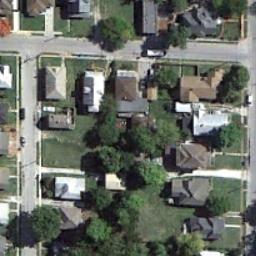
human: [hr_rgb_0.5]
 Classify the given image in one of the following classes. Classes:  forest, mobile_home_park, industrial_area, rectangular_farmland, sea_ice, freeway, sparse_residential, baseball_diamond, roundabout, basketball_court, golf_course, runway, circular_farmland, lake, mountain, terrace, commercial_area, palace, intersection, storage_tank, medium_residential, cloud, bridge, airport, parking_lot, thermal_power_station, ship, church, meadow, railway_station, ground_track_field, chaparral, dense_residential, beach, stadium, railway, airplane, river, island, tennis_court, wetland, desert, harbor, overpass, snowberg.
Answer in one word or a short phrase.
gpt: medium_residential